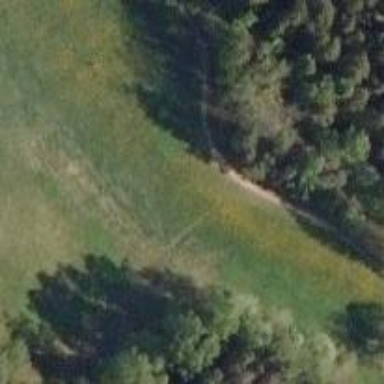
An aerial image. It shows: Path.